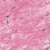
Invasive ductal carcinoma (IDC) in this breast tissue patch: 0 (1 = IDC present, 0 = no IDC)